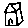
Label: house